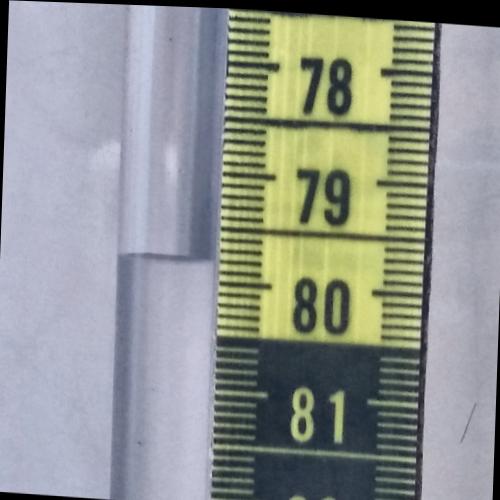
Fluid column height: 79.8 cm